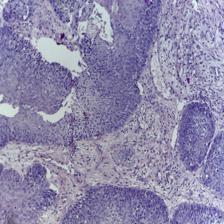
Diagnosis: OSCC